Question: I'm new to Kotlin and trying to create an alarm clock app. In this app I'm using LiveData and RecycleView. Right now I need to change the alarm status:

Here is my where i tried to create '.onClickListener{}'
'''
override fun onBindViewHolder(holder: AlarmsRecyclerAdapter.AlarmItemHolder, position: Int) {
//mAlarmViewModel = ViewModelProviders.of( context as Fragment)[AlarmViewModel::class.java]
if (mAlarms != null) {
val current = mAlarms!!.get(position)
holder.view.edit_time_button.text = current.printTime()
holder.view.switch_alarm_enabled.isEnabled = current.enabled
holder.view.switch_alarm_enabled.setOnClickListener {
current.enabled = !current.enabled
// mAlarmViewModel.insert(current)
}
} else {
// Covers the case of data not being ready yet.
holder.view.edit_time_button.text = "no timer"
}
}
'''
I also tried to get instance of 'ViewModel' in the comment line, but it just throws errors like
> java.lang.ClassCastException: android.app.Application cannot be cast to androidx.fragment.app.FragmentActivity
at com.xxx.alarm.AlarmsRecyclerAdapter.onBindViewHolder(AlarmsRecyclerAdapter.kt:58)
at com.xxx.alarm.AlarmsRecyclerAdapter.onBindViewHolder(AlarmsRecyclerAdapter.kt:33)
I need to change the alarms in the database, so how can I get an instance of 'ViewModel' in the adapter class? Or is there better way to manage the data changing?
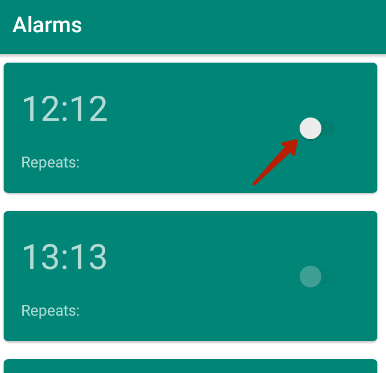
Answer: Not really sure about getting your ViewModel inside your RecyclerView, and not really sure if this would be considered best practice. But here is the way I am doing this, and have others seen doing it.
First you create your ViewModel in you Fragment.
Then you observe your AlarmData and when it changes you update the data in your RecyclerAdapter.
So in your Fragment you do something like this():
'''
mAlarmViewModel = ViewModelProviders.of( context as Fragment)[AlarmViewModel::class.java]
mAlarmViewMode.getAlarms().observe(...
mAdapter.setData(newData)
'''
and inside you Adapter you add the following:
'''
setData(data:List) {
mAlarms= data;
notifyDataSetChanged();
}
'''
this should keep your data updated.
Now for the changing of your data.
Try Setting the OnclickListener inside your ViewHolder, as this is going to increase the speed of your app.
to get your current value you could do this:
'''
val current = mAlarms!!.get(getAdapterPosition())
'''
Finally you shold add a Interface to your Adapter, something like this:
'''
interface ItemSelectedListener {
fun onItemSelected(item:Any, v:View)
}
'''
Set this interface from your Fragment and call it from the onClickListener.
Then you have all the data you need inside your Fragment and can modify it from there